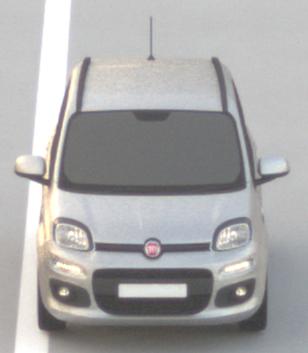
Make: Fiat
Model: Panda 1.2 8V
Detailed model: Panda (312)
Model produced from: 2013/02
Model produced until: 2013/12
Doors: 5
Color: white
Road condition: dry road
Daytime: sunrise or sunset
Contrast: low contrast